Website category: sports
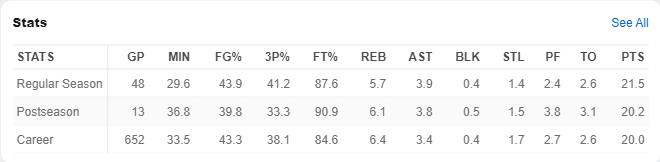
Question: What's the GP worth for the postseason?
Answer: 13

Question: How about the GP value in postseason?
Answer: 13

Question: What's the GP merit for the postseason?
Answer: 13

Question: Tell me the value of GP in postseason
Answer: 13

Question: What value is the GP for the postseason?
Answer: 13

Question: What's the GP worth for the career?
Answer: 652

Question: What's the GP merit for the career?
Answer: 652

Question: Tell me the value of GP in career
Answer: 652

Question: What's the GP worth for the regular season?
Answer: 48

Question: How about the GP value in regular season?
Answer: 48

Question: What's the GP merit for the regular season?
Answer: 48

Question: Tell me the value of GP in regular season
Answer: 48

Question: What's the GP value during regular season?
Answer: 48

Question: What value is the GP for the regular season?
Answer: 48

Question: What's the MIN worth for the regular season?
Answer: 29.6

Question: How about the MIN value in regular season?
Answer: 29.6

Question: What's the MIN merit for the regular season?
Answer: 29.6

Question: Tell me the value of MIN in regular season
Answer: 29.6

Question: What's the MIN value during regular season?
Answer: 29.6

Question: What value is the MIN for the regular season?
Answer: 29.6

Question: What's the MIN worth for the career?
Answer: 33.5

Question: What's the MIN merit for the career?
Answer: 33.5

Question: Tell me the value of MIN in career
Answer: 33.5

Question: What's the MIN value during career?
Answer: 33.5

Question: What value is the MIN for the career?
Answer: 33.5

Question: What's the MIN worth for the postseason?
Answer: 36.8

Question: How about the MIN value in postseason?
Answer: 36.8

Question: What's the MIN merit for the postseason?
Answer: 36.8

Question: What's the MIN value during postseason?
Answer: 36.8

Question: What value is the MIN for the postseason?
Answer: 36.8

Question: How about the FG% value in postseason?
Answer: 39.8

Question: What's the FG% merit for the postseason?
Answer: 39.8

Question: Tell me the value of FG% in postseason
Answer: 39.8

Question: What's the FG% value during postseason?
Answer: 39.8

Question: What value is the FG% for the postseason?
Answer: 39.8

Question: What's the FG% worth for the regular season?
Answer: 43.9

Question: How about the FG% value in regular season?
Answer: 43.9

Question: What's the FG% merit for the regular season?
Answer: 43.9

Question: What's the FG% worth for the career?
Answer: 43.3

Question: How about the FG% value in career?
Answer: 43.3

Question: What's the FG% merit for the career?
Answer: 43.3

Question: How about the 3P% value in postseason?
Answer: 33.3

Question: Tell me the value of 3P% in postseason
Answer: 33.3

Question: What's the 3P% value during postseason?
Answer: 33.3

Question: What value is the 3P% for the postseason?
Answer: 33.3

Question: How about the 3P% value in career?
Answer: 38.1

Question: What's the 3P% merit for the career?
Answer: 38.1

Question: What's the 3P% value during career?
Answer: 38.1

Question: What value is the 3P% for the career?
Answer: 38.1

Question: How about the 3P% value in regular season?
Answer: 41.2

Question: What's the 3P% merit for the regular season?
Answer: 41.2

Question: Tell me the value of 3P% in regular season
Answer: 41.2

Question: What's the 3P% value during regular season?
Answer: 41.2

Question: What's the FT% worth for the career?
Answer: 84.6

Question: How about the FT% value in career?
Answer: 84.6

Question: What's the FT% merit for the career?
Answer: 84.6

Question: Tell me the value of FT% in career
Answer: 84.6

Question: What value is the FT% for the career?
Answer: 84.6

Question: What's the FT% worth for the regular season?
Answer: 87.6

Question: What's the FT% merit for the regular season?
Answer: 87.6

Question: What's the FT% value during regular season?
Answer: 87.6

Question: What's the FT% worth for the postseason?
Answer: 90.9

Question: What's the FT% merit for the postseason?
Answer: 90.9

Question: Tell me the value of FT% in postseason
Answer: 90.9